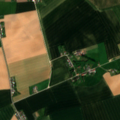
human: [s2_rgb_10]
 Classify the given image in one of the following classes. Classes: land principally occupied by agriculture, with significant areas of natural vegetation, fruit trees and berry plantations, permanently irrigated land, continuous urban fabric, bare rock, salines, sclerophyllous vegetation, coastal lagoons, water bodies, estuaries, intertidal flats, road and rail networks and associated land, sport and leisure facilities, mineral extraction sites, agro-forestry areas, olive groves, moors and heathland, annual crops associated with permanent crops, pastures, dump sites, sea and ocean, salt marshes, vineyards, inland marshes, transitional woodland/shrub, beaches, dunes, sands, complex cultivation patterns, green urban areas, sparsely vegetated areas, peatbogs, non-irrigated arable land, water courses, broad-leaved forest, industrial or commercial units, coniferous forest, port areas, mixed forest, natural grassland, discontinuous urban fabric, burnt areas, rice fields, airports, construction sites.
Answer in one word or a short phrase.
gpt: discontinuous urban fabric, non-irrigated arable land, complex cultivation patterns